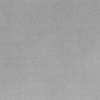
Label: dusty